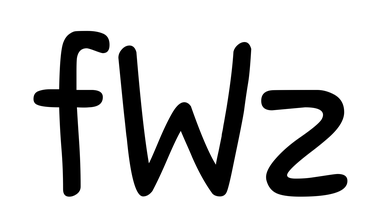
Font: PatrickHand-Regular